Interaction volume radius: 5 \u00c5
Interaction volume height: 25 \u00c5
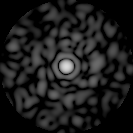
Disorder parameter: 0.7961